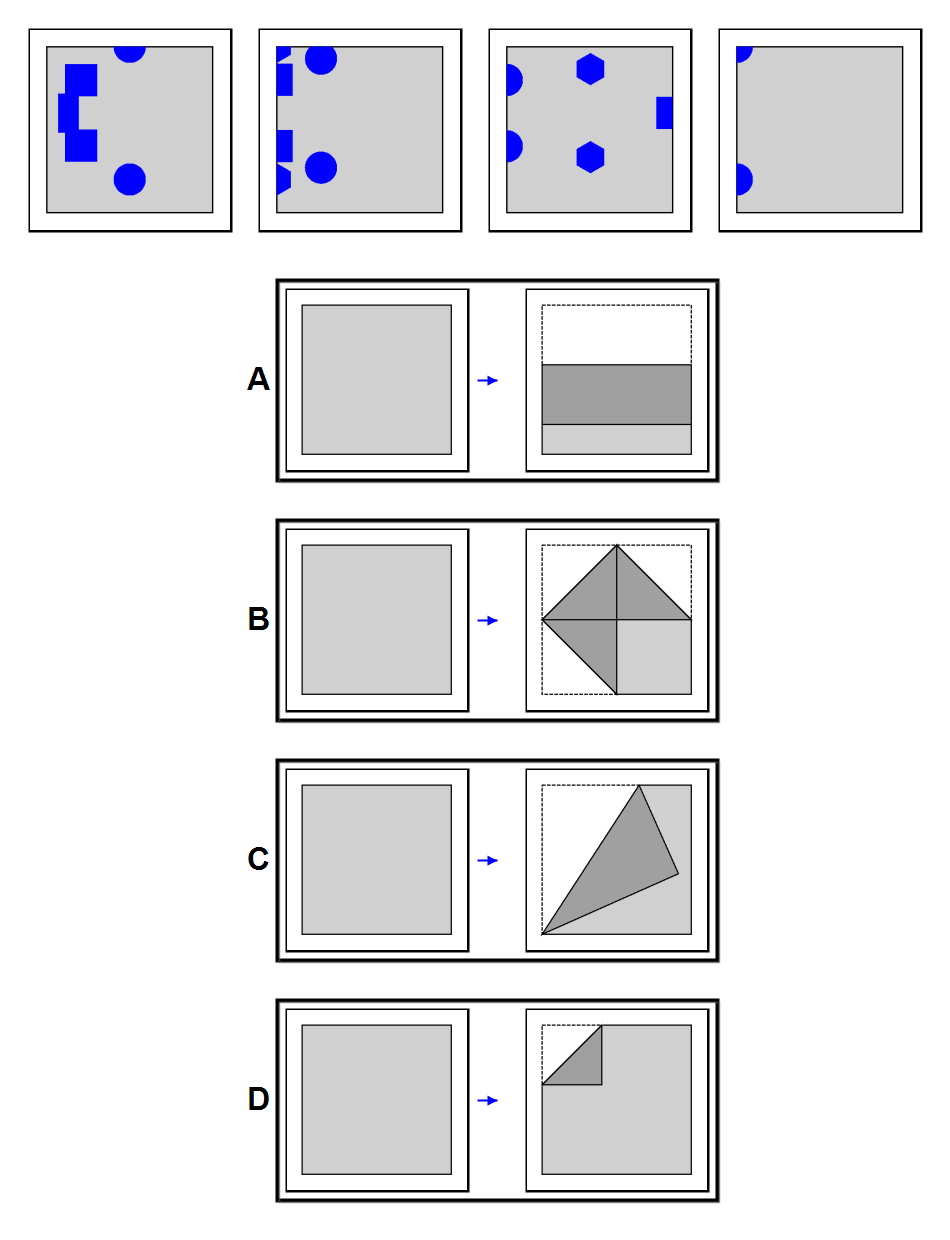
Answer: A